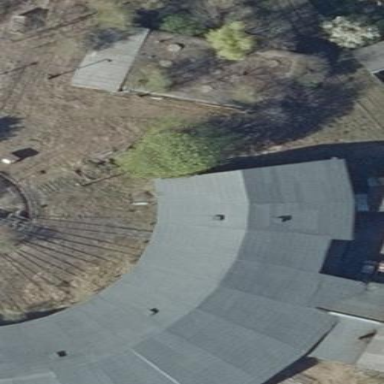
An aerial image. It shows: Gray building with roof.